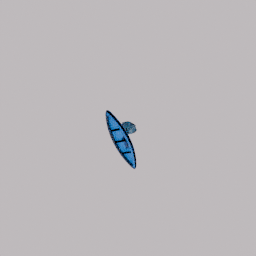
Label: lighting